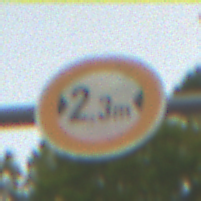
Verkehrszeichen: TatsaechlicheBreite2Komma3
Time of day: SunriseSunset
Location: Outdoor (RoadRail)
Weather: Clear
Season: NotSpecified
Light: Natural